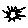
Label: sun